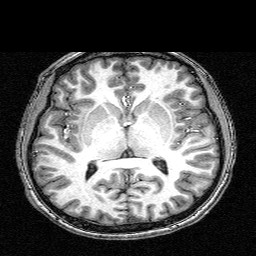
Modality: T1w
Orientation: coronal
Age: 25
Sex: male